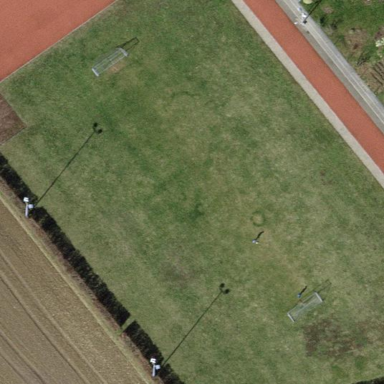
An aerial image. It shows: Grass pitch used for soccer.